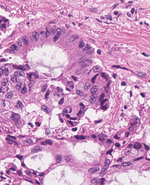
Tumor epithelial tissue: yes
Tumor-associated stroma tissue: yes
Normal tissue: no